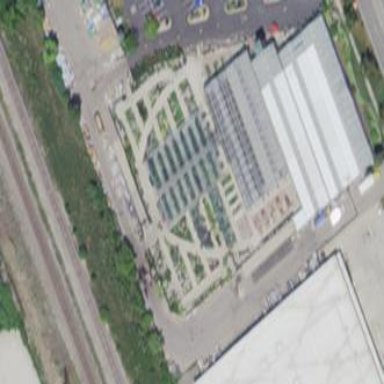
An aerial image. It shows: Garden centre housed in building.